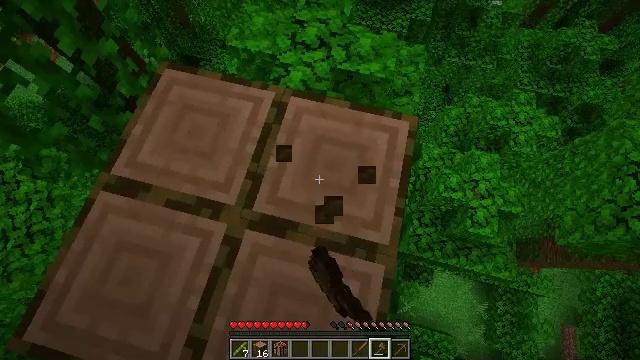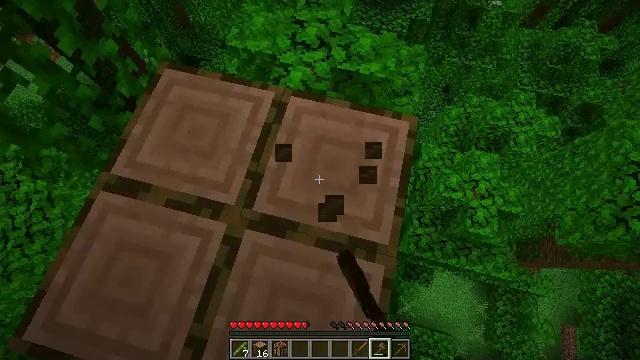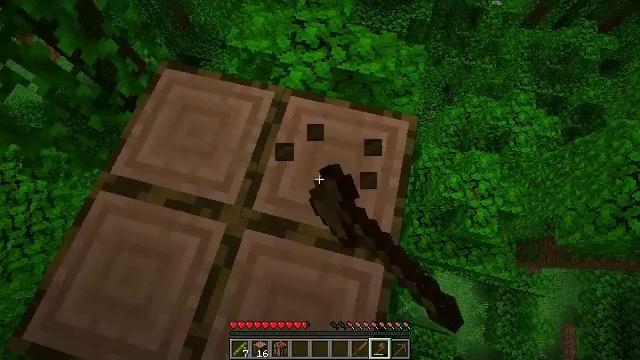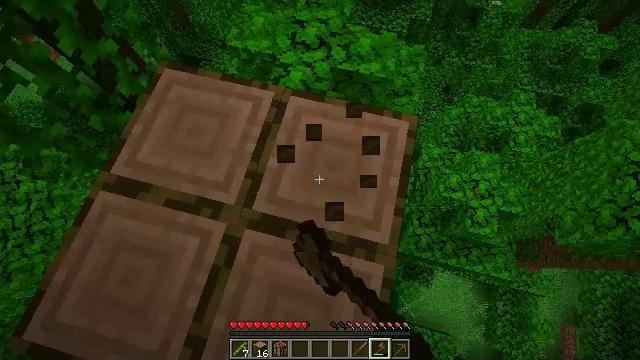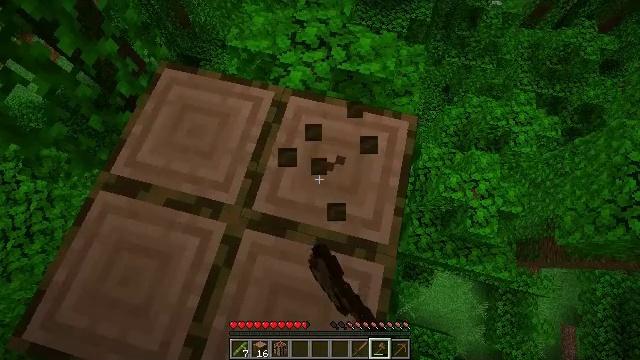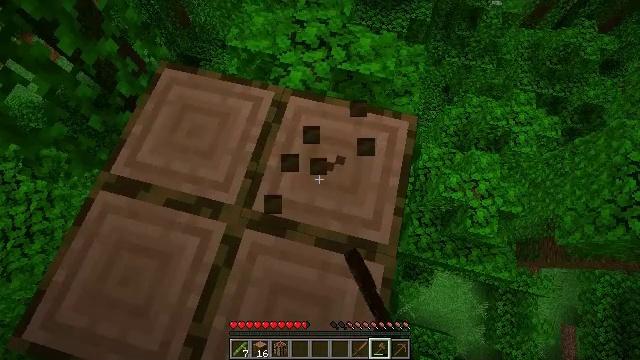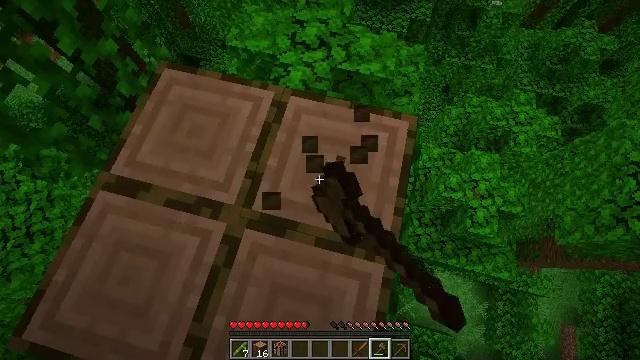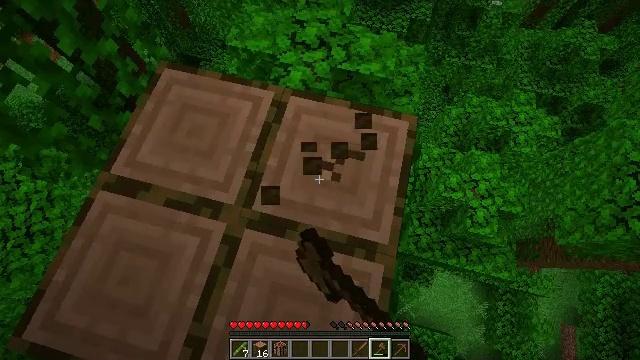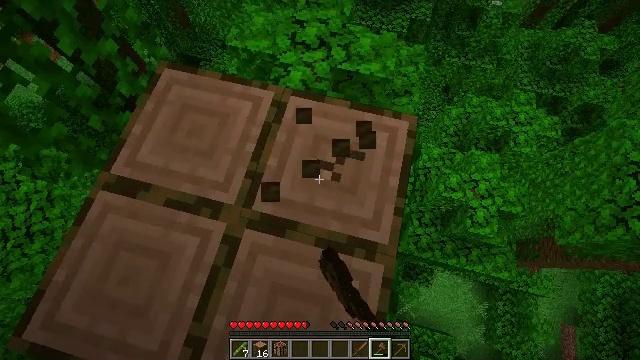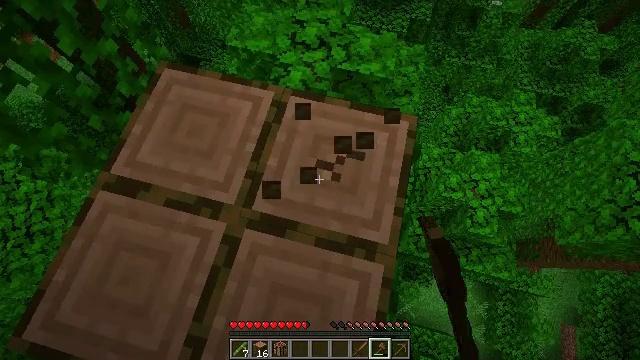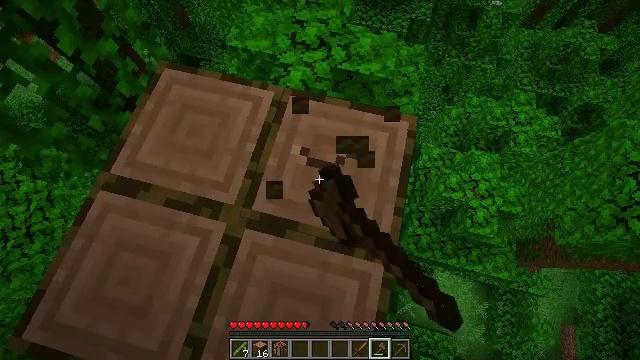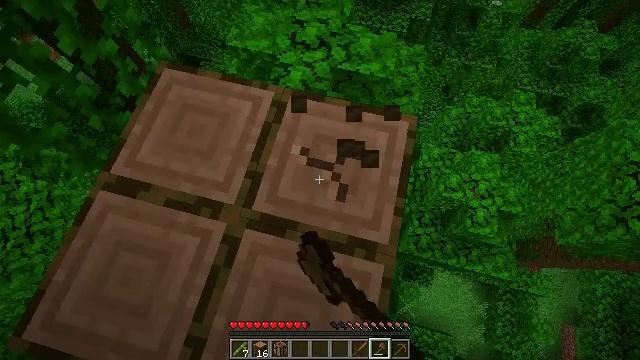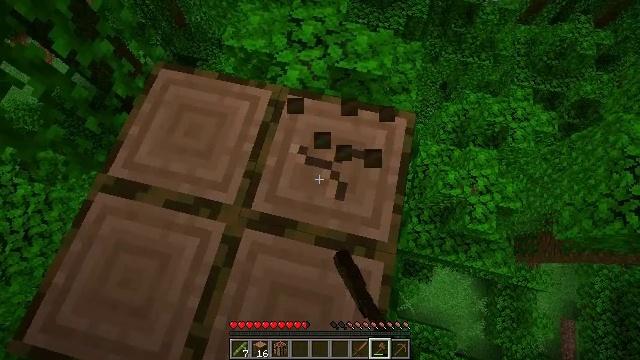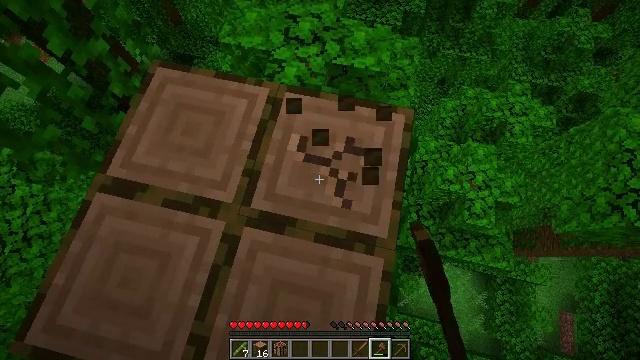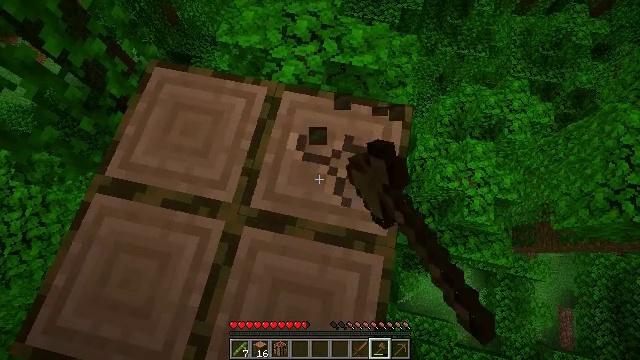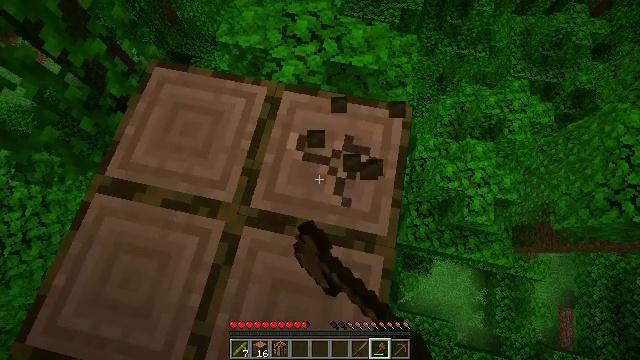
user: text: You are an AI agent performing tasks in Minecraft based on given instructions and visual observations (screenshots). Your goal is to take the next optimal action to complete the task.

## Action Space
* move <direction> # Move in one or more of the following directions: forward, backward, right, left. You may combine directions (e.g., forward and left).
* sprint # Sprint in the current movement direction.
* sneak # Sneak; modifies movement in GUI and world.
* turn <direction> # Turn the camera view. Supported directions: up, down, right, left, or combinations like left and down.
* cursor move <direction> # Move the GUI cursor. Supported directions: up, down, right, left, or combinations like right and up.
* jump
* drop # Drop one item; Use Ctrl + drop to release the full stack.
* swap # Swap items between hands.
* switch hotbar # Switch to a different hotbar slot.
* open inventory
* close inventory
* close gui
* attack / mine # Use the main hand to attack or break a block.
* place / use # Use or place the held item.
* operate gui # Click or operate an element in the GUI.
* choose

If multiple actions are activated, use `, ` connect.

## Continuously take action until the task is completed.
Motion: motion action
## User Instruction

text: Chop down a jungle log from the jungle tree.
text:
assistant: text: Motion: attack / mine
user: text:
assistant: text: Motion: attack / mine
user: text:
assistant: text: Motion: attack / mine
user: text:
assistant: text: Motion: attack / mine
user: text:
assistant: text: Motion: attack / mine
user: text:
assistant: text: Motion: attack / mine
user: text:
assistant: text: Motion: attack / mine
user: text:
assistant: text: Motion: attack / mine
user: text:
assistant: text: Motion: attack / mine
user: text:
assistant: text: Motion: attack / mine
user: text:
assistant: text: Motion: attack / mine
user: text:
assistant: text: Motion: attack / mine
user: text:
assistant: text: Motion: attack / mine
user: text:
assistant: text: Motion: attack / mine
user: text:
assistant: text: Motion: attack / mine
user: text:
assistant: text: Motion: attack / mine
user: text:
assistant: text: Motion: attack / mine
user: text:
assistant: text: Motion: attack / mine
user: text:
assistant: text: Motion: attack / mine
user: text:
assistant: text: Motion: attack / mine
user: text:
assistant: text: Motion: move forward, attack / mine
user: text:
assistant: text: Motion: move forward, turn down, attack / mine
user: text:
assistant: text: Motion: turn down, attack / mine
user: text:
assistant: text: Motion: turn down, attack / mine
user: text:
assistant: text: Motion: turn down, attack / mine
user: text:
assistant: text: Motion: attack / mine
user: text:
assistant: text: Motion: attack / mine
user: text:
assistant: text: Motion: attack / mine
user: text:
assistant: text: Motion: attack / mine
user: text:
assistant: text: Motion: attack / mine